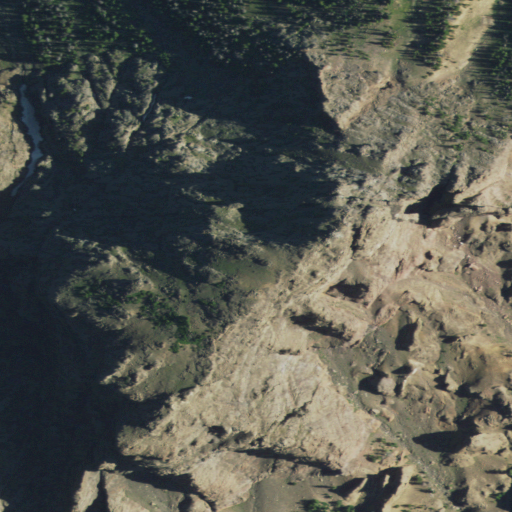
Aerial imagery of mountain in Wyoming named Elkhorn Peak containing evergreen forest, shrub, barren land, and grassland